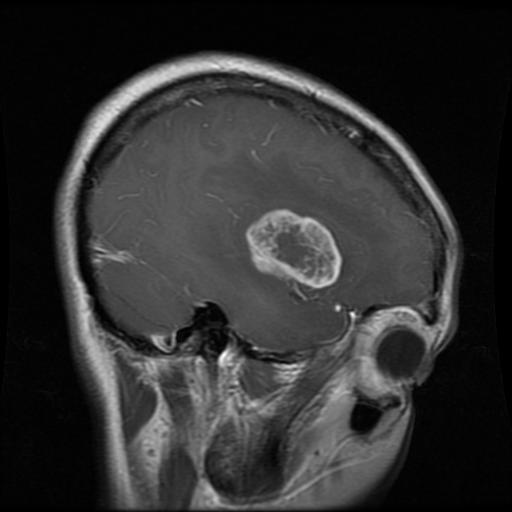
Label: glioma